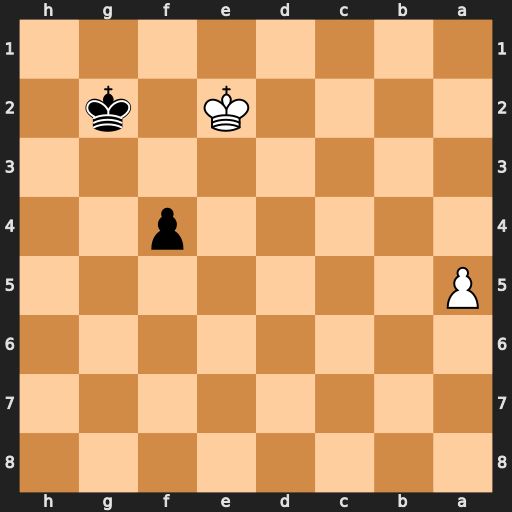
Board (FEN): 8/8/8/P7/5p2/8/4K1k1/8
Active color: b
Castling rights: -
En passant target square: -
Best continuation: f3+ Ke3 f2